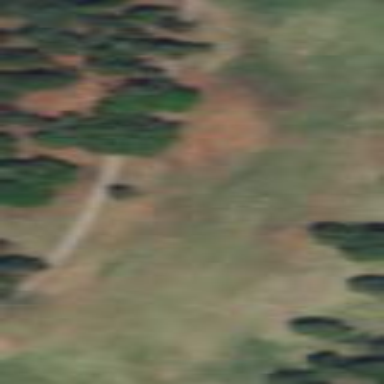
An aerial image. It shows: Meadow used as golf fairway.